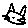
Label: cat